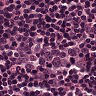
Metastatic tissue present: no